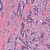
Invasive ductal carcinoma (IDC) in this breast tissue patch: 1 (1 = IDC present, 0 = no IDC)